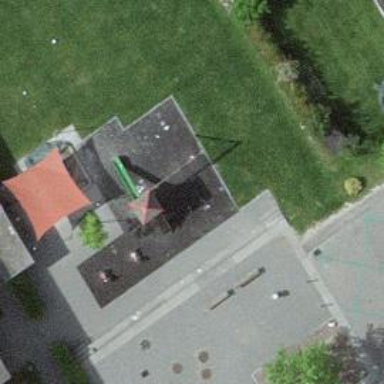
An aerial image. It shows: Playground area for leisure land.